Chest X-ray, AP view. Patient: 44 years old, sex M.
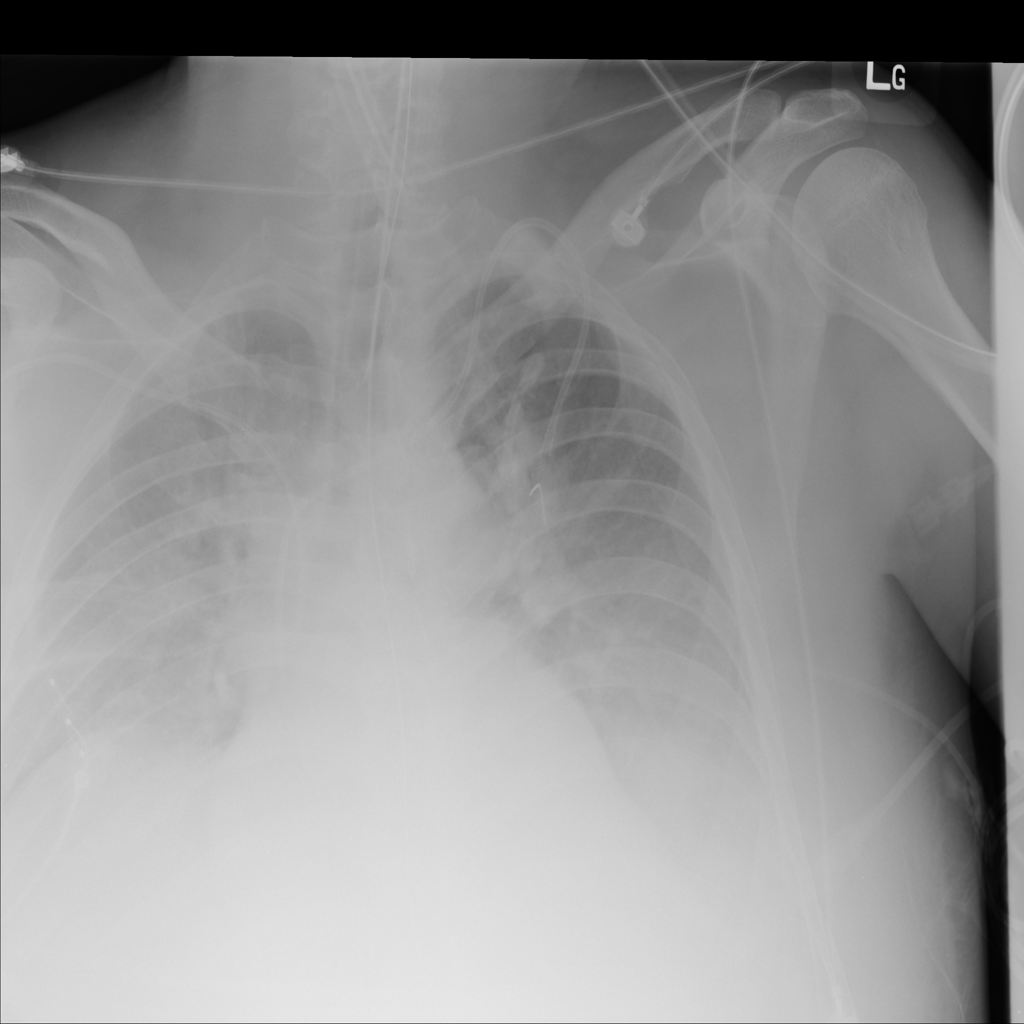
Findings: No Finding